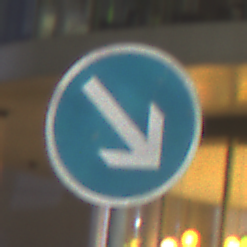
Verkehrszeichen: VorgeschriebeneVorbeifahrtRechts
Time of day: Night
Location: Outdoor (Urban)
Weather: PartlyCloudy
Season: NotSpecified
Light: Artificial